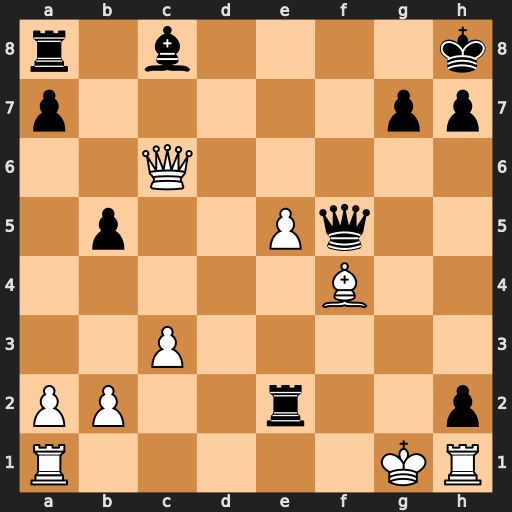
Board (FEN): r1b4k/p5pp/2Q5/1p2Pq2/5B2/2P5/PP2r2p/R5KR
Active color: w
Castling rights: -
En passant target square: -
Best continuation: Rxh2 Qg4+ Kh1 Rxh2+ Bxh2